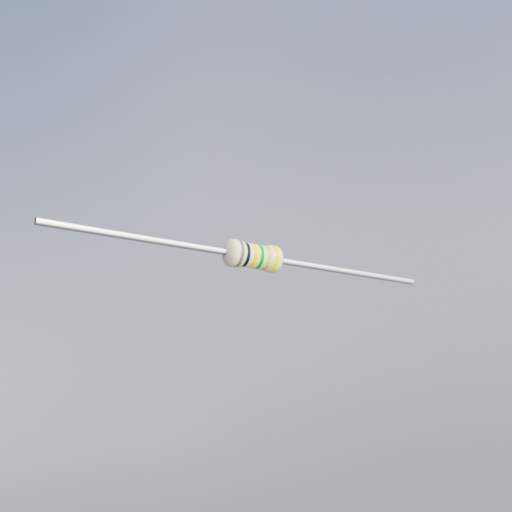
Resistor colour bands (in order): gray, black, yellow, green, gold, yellow